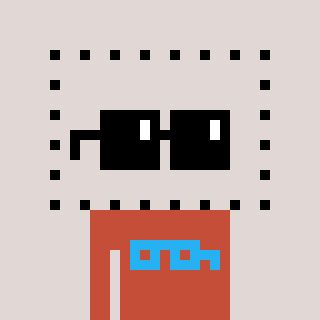
a pixel art character with square black sunglasses, a void-shaped head and a rust-colored body on a warm background